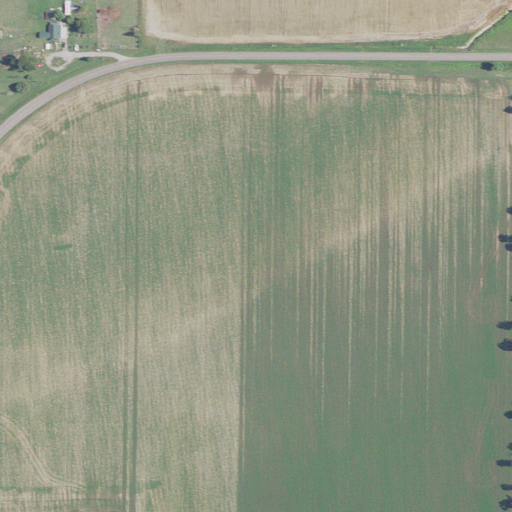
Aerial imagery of ridge(s) in Missouri named Melville Ridge containing cultivated crops and open development